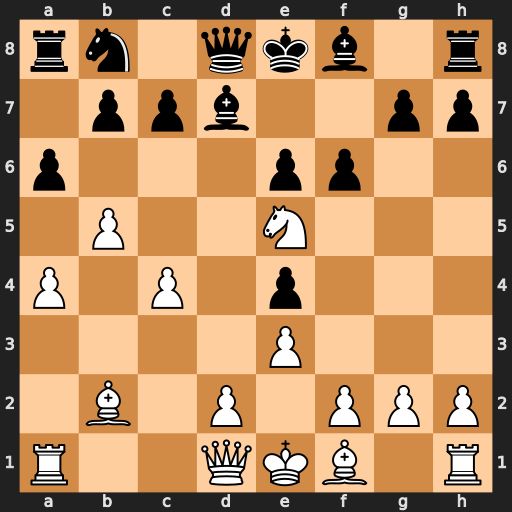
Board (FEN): rn1qkb1r/1ppb2pp/p3pp2/1P2N3/P1P1p3/4P3/1B1P1PPP/R2QKB1R
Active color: w
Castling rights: KQkq
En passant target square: -
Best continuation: Qh5+ g6 Nxg6